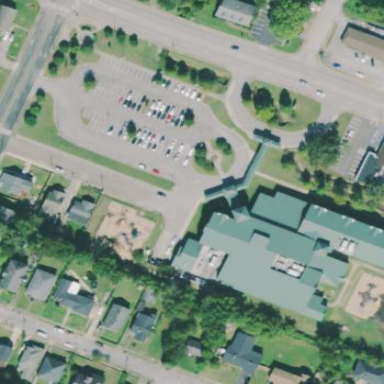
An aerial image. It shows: School building.